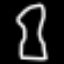
Label: hourglass